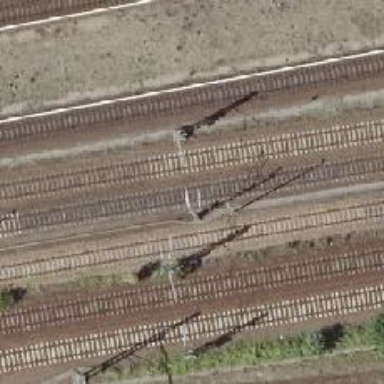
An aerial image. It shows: Railway milestone with catenary mast.